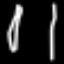
Label: line